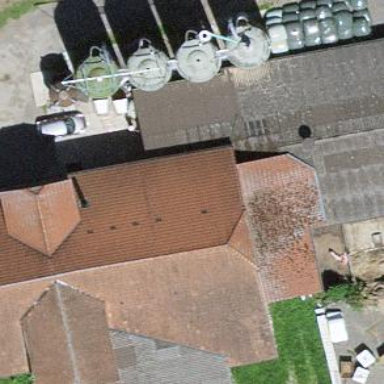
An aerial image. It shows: Farm building.